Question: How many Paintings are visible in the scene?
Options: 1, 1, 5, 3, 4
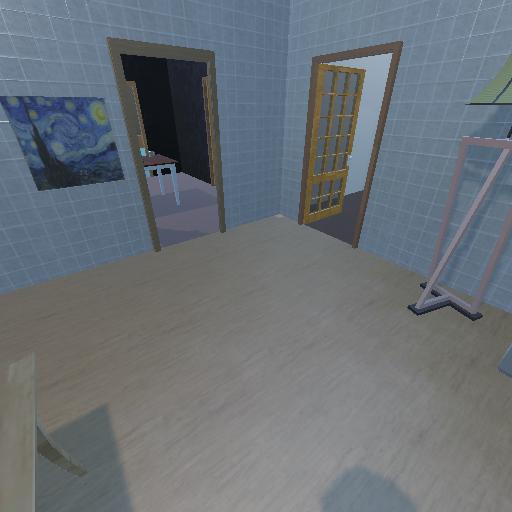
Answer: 1